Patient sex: M
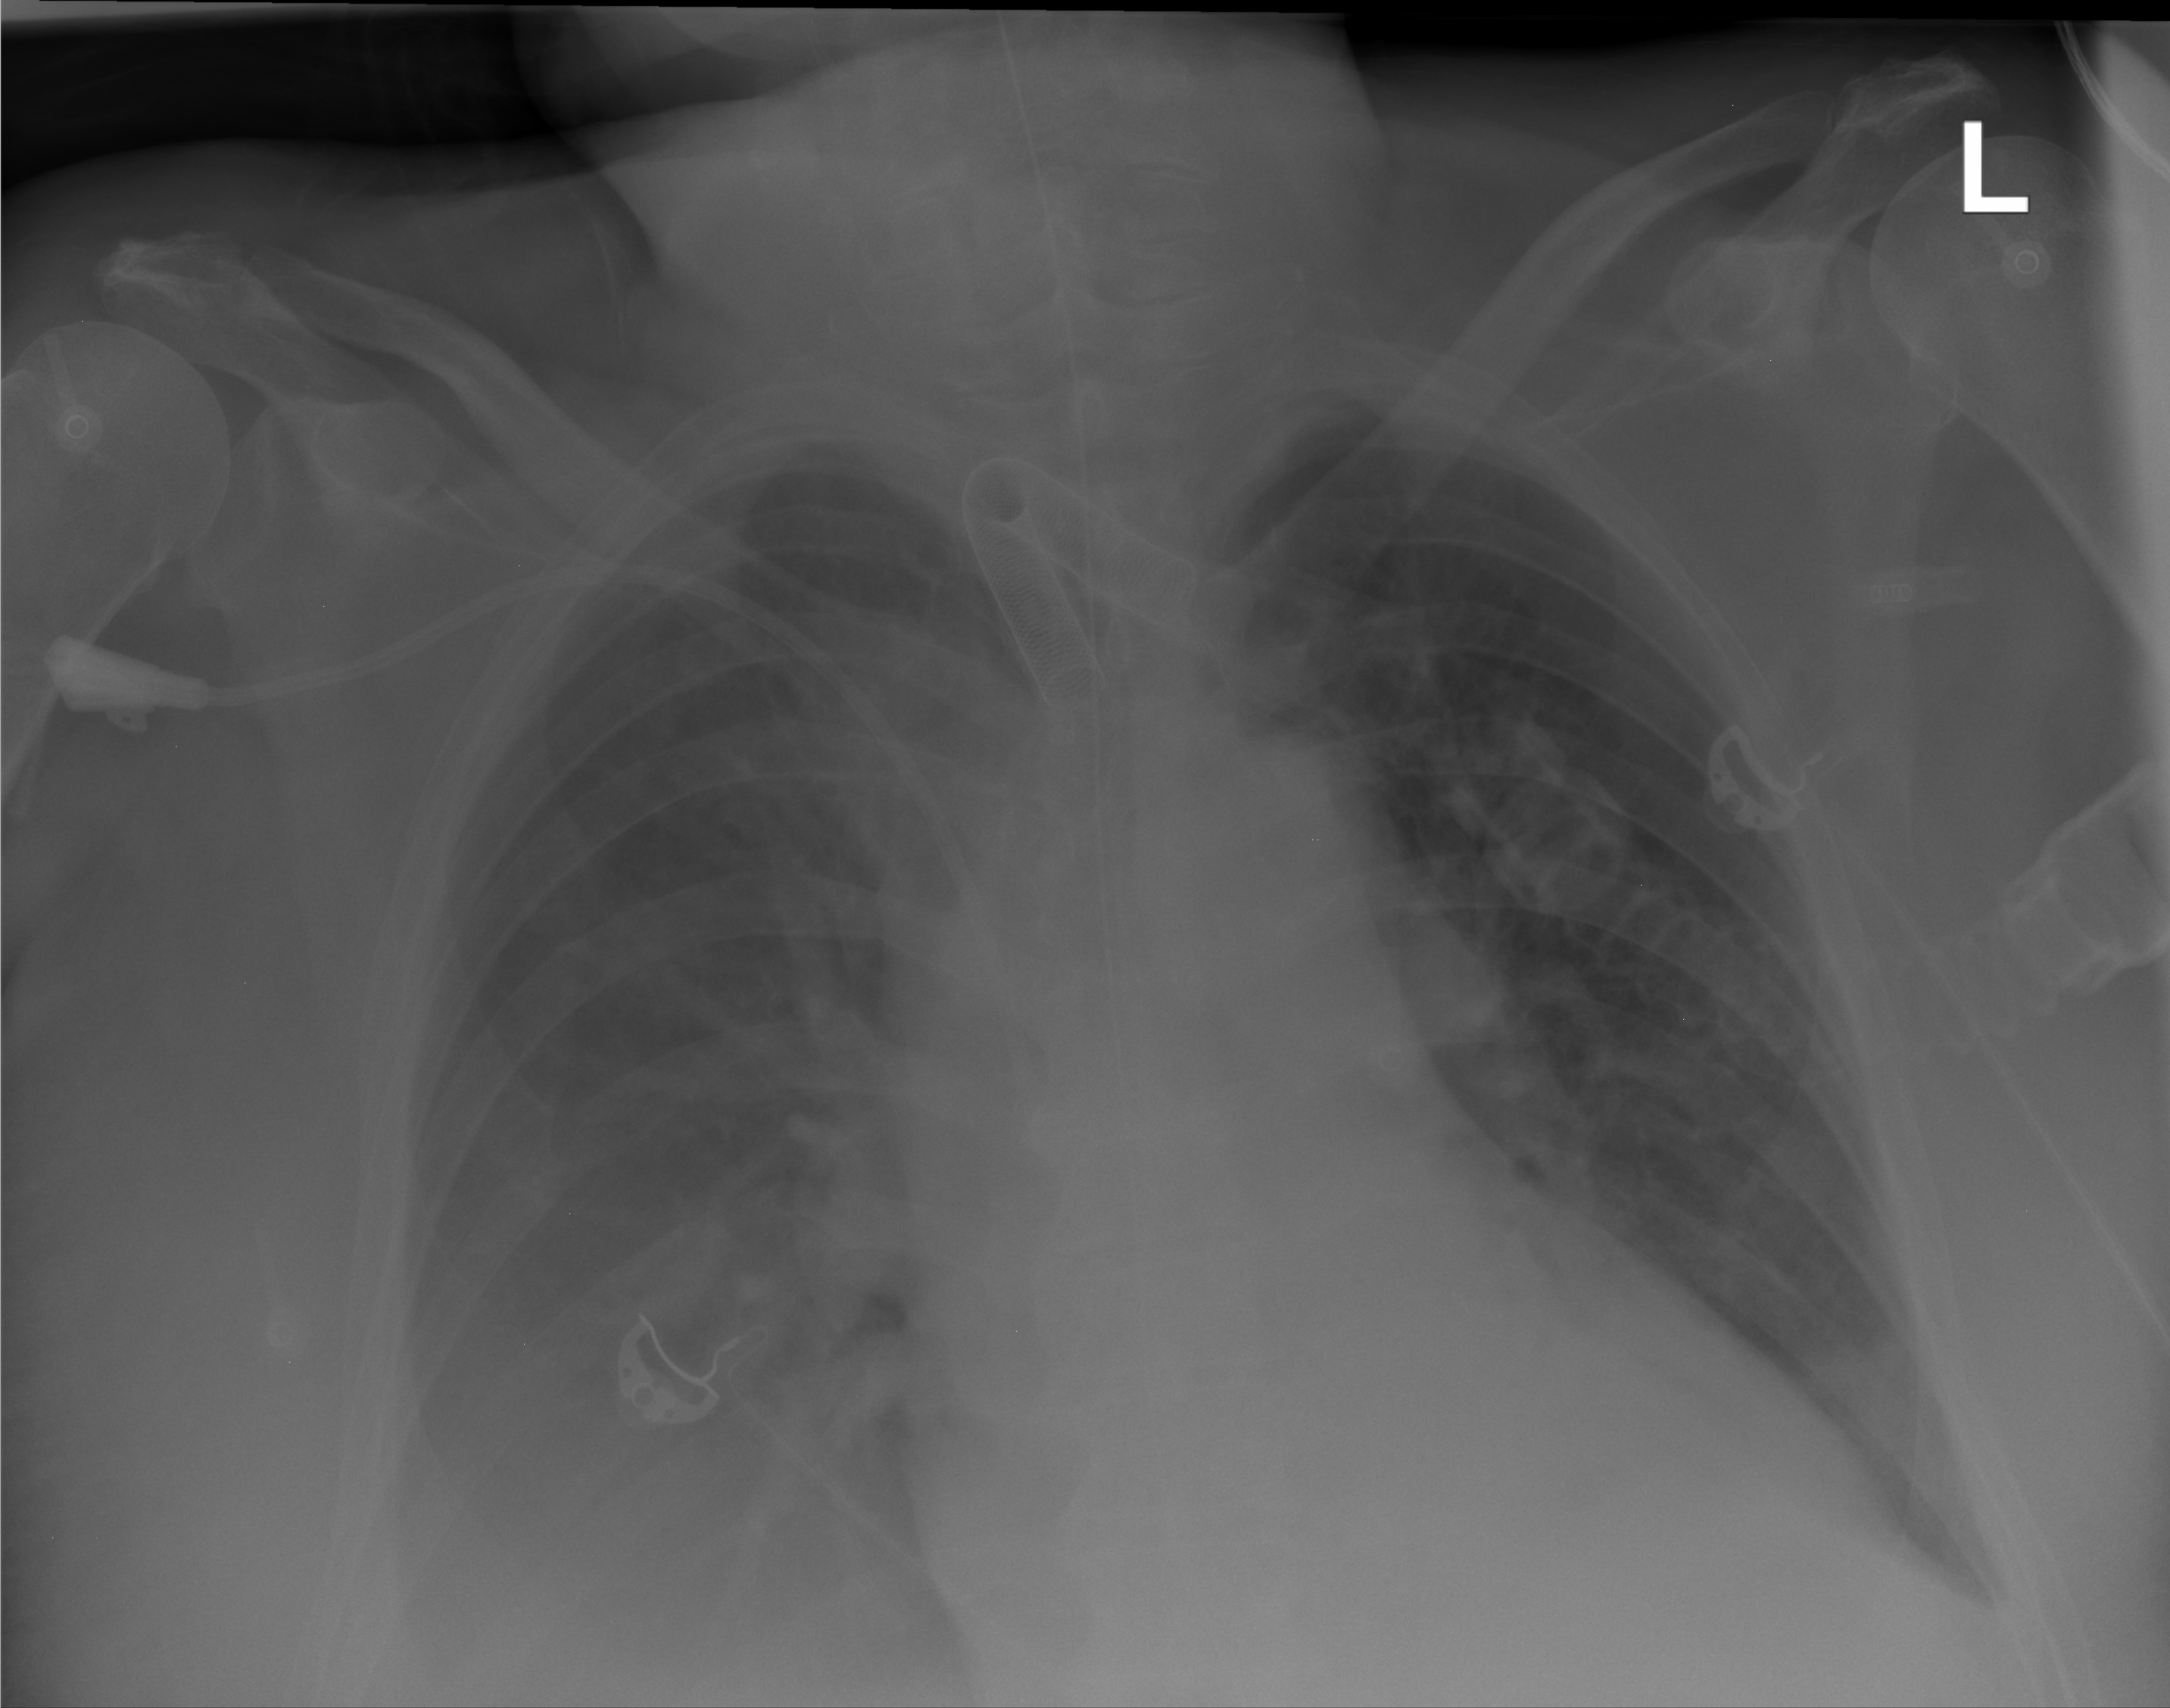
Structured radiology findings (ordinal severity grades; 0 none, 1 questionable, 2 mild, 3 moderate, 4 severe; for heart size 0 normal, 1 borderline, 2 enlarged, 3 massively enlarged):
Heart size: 2
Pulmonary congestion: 2
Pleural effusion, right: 3
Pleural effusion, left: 2
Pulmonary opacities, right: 0
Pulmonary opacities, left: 0
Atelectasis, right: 3
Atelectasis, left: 2